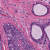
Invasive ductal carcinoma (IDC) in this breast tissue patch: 0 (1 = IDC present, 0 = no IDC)